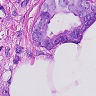
Metastatic tissue present: yes